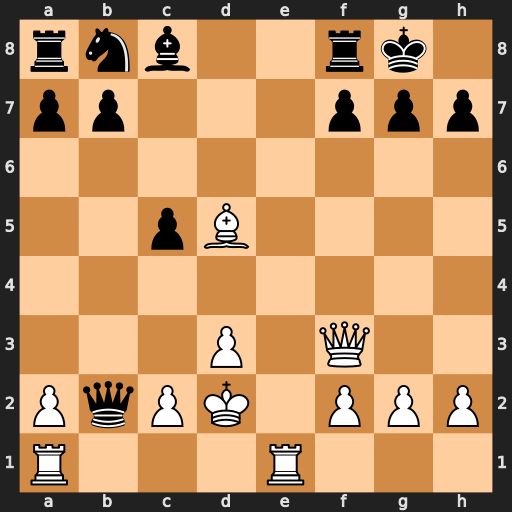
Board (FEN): rnb2rk1/pp3ppp/8/2pB4/8/3P1Q2/PqPK1PPP/R3R3
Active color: w
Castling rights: -
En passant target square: -
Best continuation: Qxf7+ Rxf7 Re8#